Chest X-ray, AP view. Patient: 53 years old, sex F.
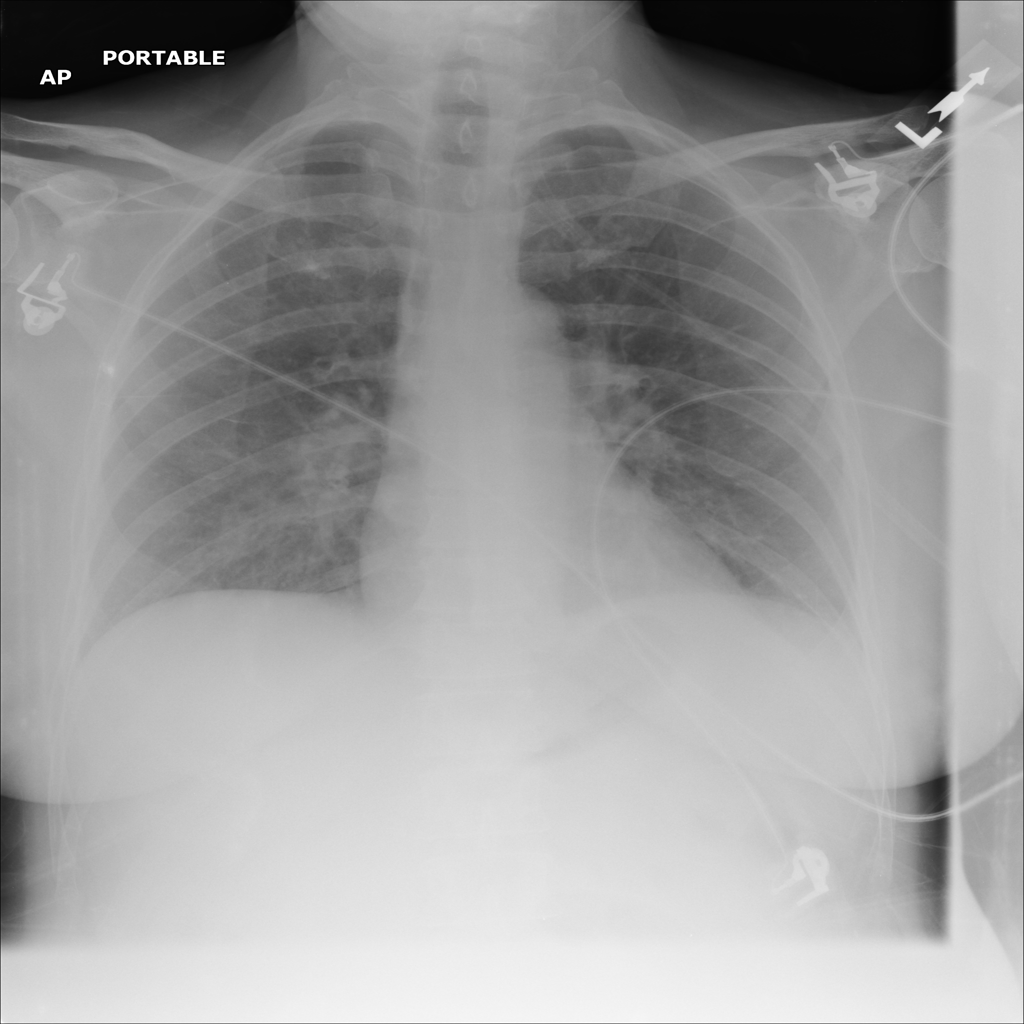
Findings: Effusion, Infiltration